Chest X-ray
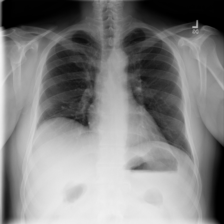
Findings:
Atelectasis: negative
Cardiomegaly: negative
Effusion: negative
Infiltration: negative
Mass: negative
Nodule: negative
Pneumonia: negative
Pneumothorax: negative
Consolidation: negative
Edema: negative
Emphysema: negative
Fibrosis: negative
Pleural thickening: negative
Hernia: negative